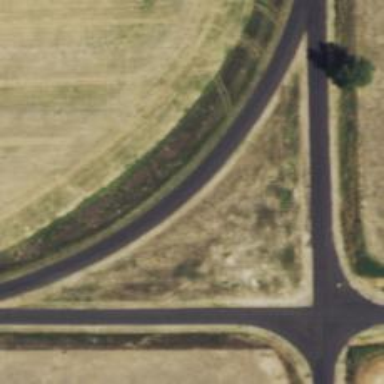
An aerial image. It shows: Tertiary link road with asphalt surface of grade1 tracktype.